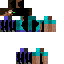
A female human skin with dark skin, wearing brown long hair dressed in a blue hoodie and brown pants, featuring a closed mouth.